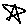
Label: star